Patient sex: M
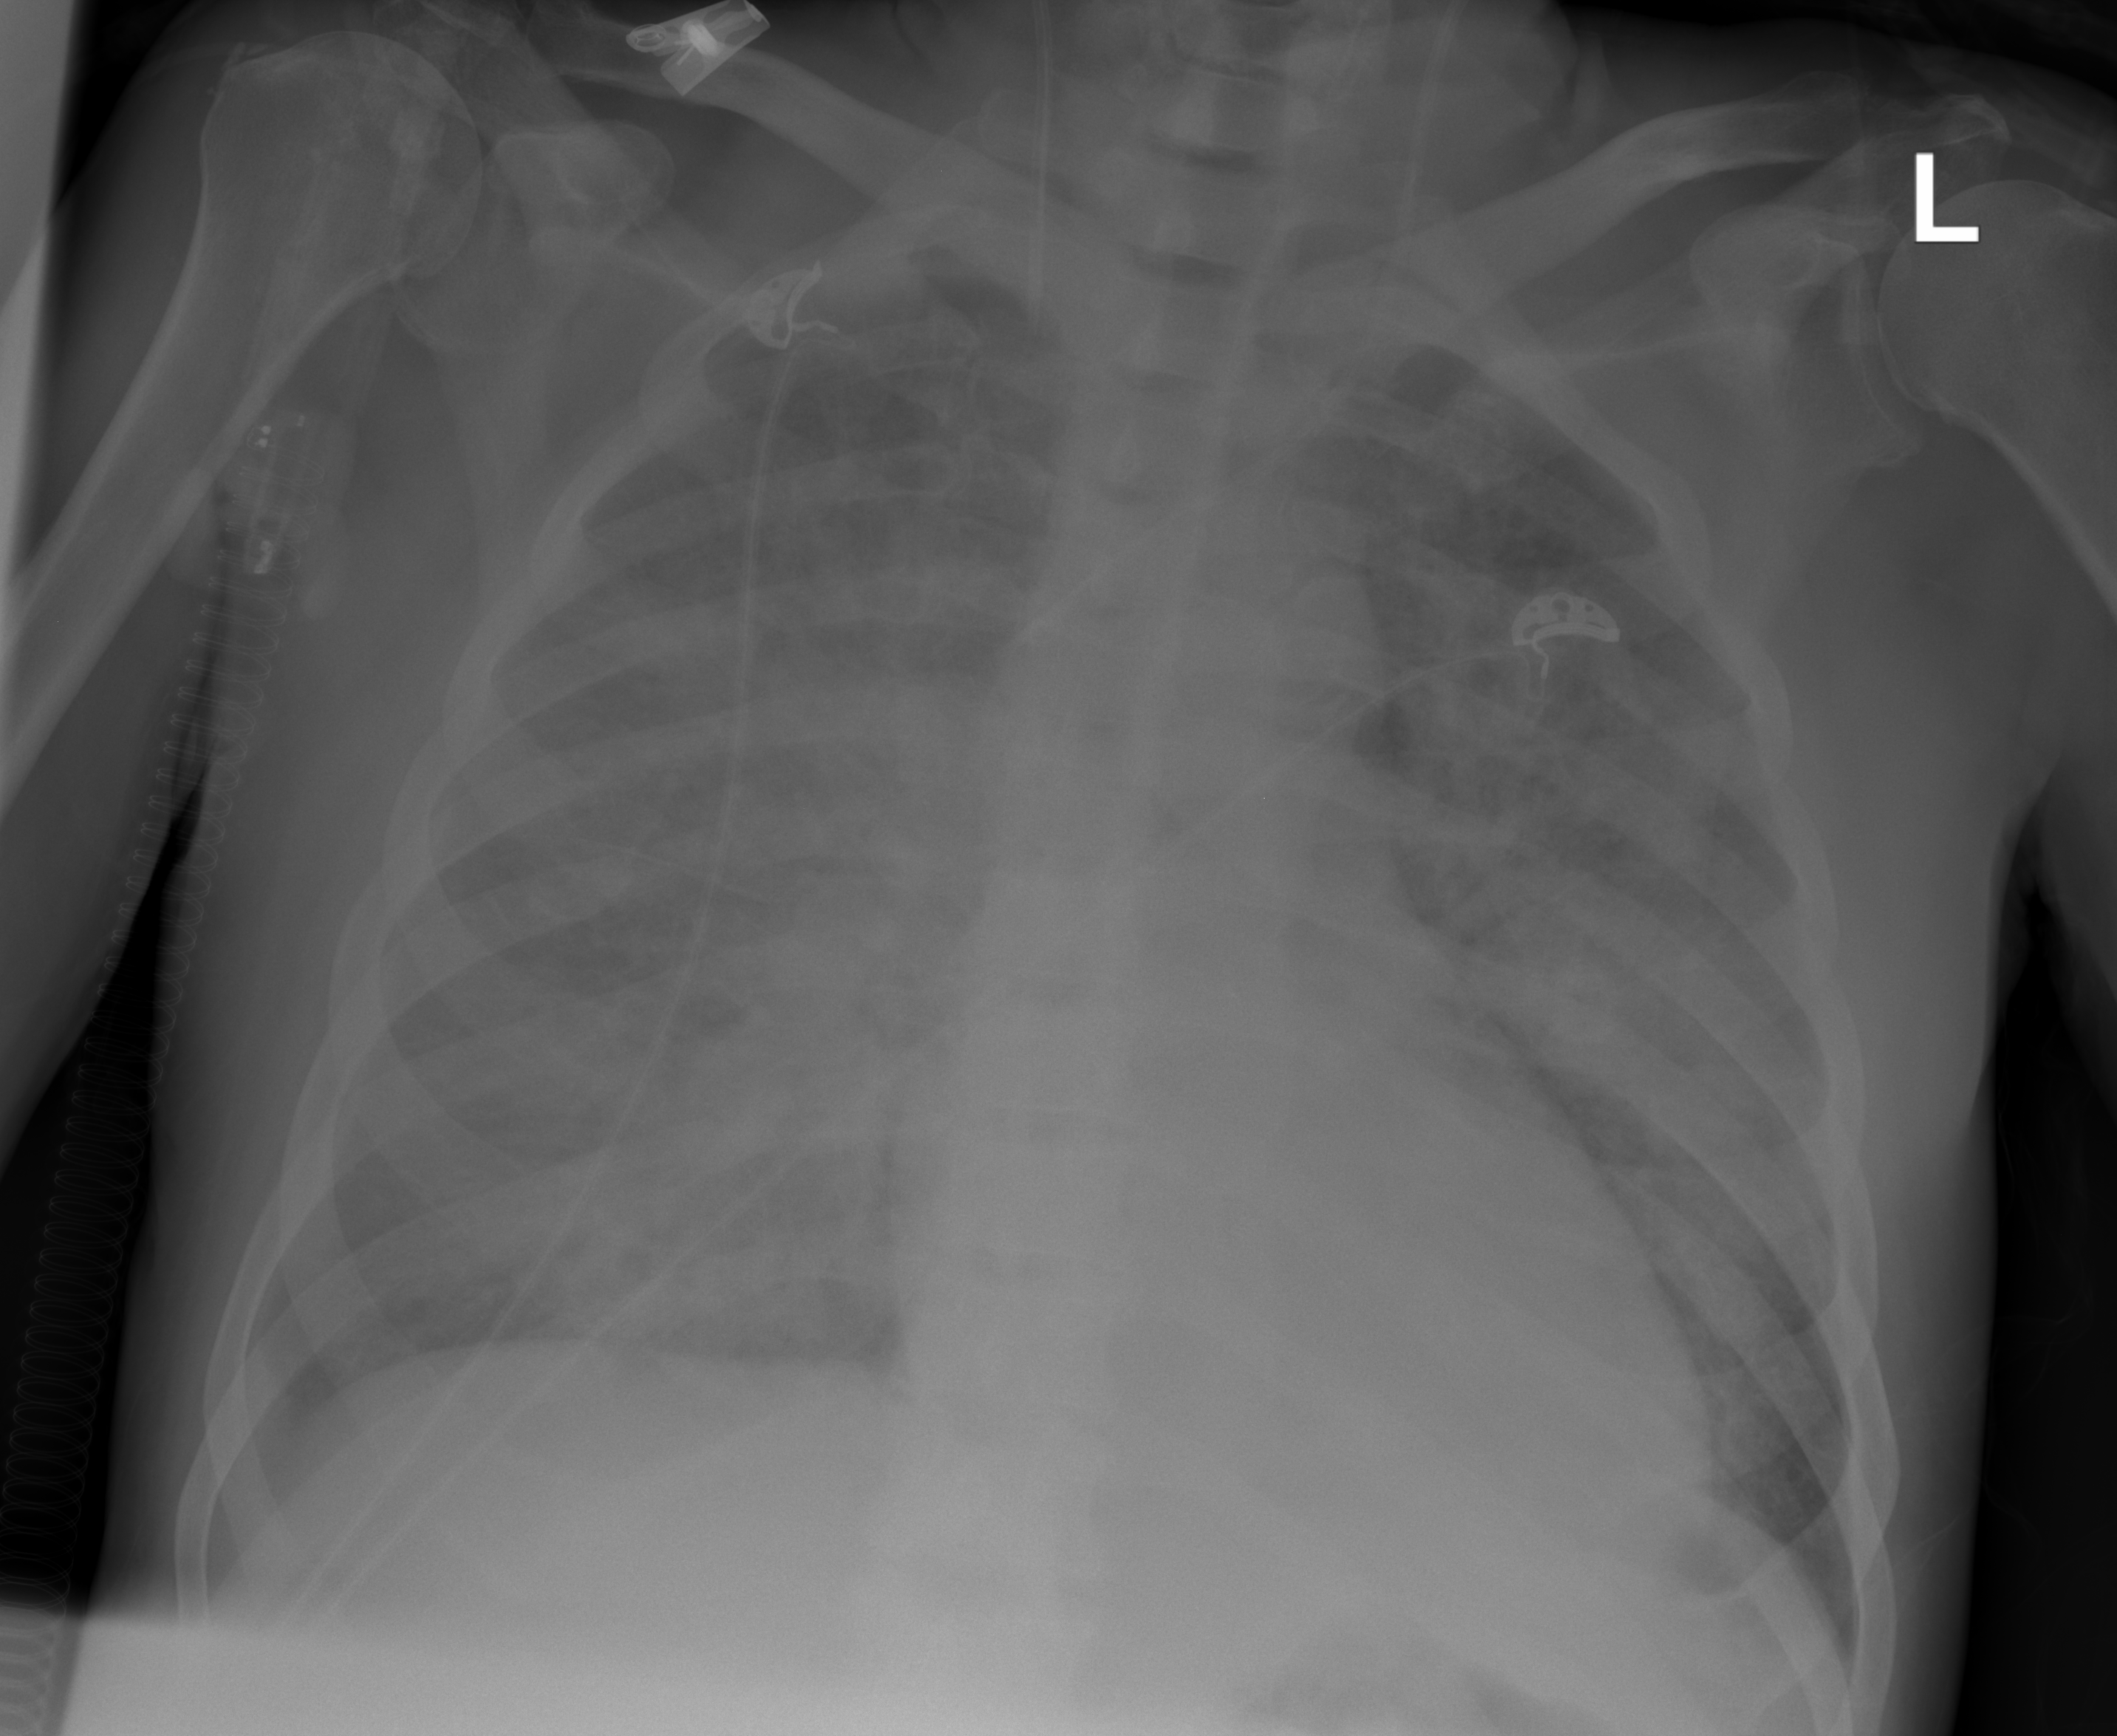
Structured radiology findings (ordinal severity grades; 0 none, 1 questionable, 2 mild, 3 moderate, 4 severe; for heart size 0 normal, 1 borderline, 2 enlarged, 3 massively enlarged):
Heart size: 0
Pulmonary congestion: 2
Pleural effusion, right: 2
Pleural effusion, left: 2
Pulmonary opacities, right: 4
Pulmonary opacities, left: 3
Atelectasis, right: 2
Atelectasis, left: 2